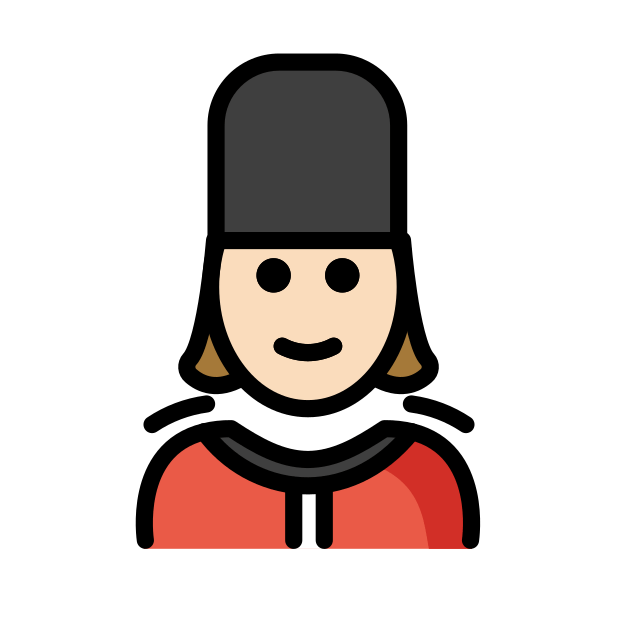
woman guard: light skin tone